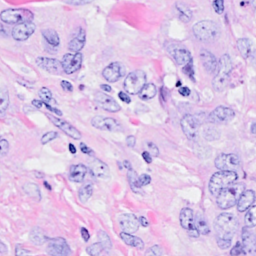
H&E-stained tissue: Breast